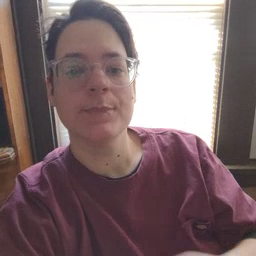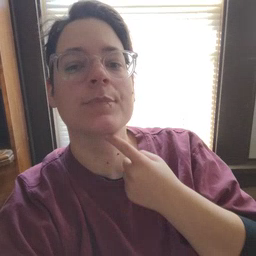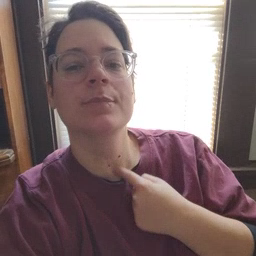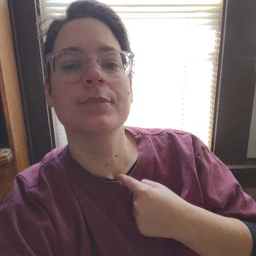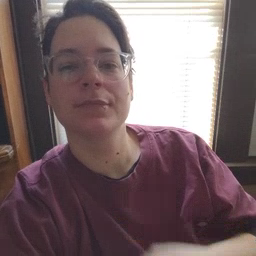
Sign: thirsty